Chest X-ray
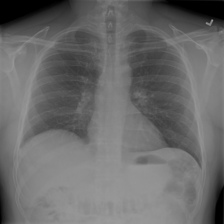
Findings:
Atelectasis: negative
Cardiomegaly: negative
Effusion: negative
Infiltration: negative
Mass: negative
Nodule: negative
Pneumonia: negative
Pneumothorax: negative
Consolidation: negative
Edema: negative
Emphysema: negative
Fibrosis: negative
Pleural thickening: negative
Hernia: negative